Question: I have the following table named 'tabela'.
The column 'corrida' is the first six numbers of the column 'indicado'.
I need to count the number of equal (identical) rows in 'corrida' and store in a new variable.
How can I do this?

# Edit:
I have tried:
'''
tabela <- tabela[(str_sub(tabela$indicado, start = 12, 12) == "0") == T ,]
tabela$corrida <- as.numeric(str_sub(tabela$indicado, start = 1, 6))
'''
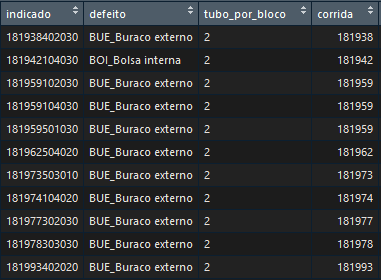
Answer: A quick (albeit probably not computationally optimal!) solution is to create a separate table that tallies the number of rows that have a given, unique value for 'corrida' and join it back to the original table.
Try the following:
'''
library(tidyverse)
corridaCounts <- tabela %>%
group_by(corrida) %>%
summarise(n = n())
tabelaTally <- tablea %>%
left_join(corridaCounts, by = "indicado")
'''
This will generate a new table ('tableaTally') that contains the original data and the count of rows that have the given value of 'indicado' as variable 'n'.
If you just want the table of rows with a given unique value of 'indicado', this is saved as 'tableaTally'.